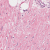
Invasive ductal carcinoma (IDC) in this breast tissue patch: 0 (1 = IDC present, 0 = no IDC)